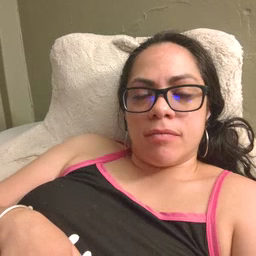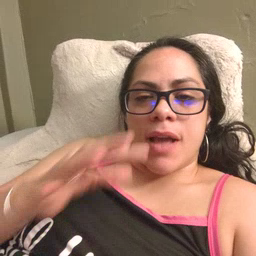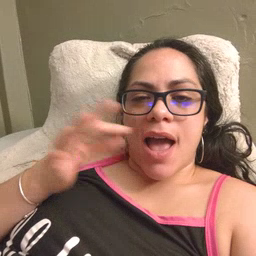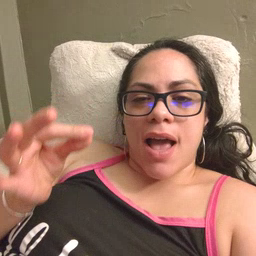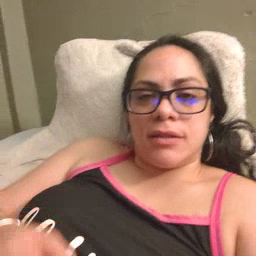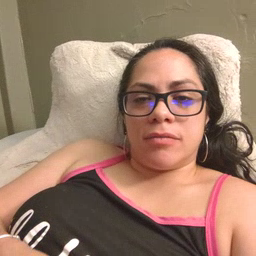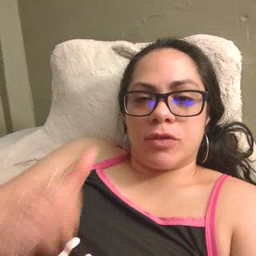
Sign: cat